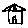
Label: house